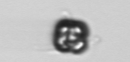
Label: Pyramimonas_longicauda